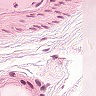
Metastatic tissue present: no